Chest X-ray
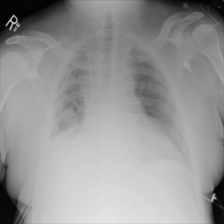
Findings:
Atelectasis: negative
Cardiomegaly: negative
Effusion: negative
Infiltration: negative
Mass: negative
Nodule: negative
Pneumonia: negative
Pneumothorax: negative
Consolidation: negative
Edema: negative
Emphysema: negative
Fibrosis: negative
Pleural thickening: negative
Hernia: negative